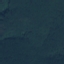
Label: Forest